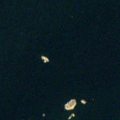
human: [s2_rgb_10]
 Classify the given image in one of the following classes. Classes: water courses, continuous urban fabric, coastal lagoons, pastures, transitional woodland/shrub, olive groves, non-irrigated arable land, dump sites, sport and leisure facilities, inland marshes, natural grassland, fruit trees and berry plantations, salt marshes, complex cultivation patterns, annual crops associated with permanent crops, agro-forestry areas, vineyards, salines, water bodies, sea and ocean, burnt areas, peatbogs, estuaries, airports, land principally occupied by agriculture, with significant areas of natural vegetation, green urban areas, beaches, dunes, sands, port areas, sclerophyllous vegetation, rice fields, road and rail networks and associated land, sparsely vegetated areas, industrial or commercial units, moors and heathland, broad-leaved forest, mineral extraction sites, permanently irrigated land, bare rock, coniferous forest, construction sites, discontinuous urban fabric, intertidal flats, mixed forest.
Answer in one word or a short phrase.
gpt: sea and ocean